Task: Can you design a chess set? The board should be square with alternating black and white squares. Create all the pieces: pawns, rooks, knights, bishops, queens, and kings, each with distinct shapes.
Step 5418:
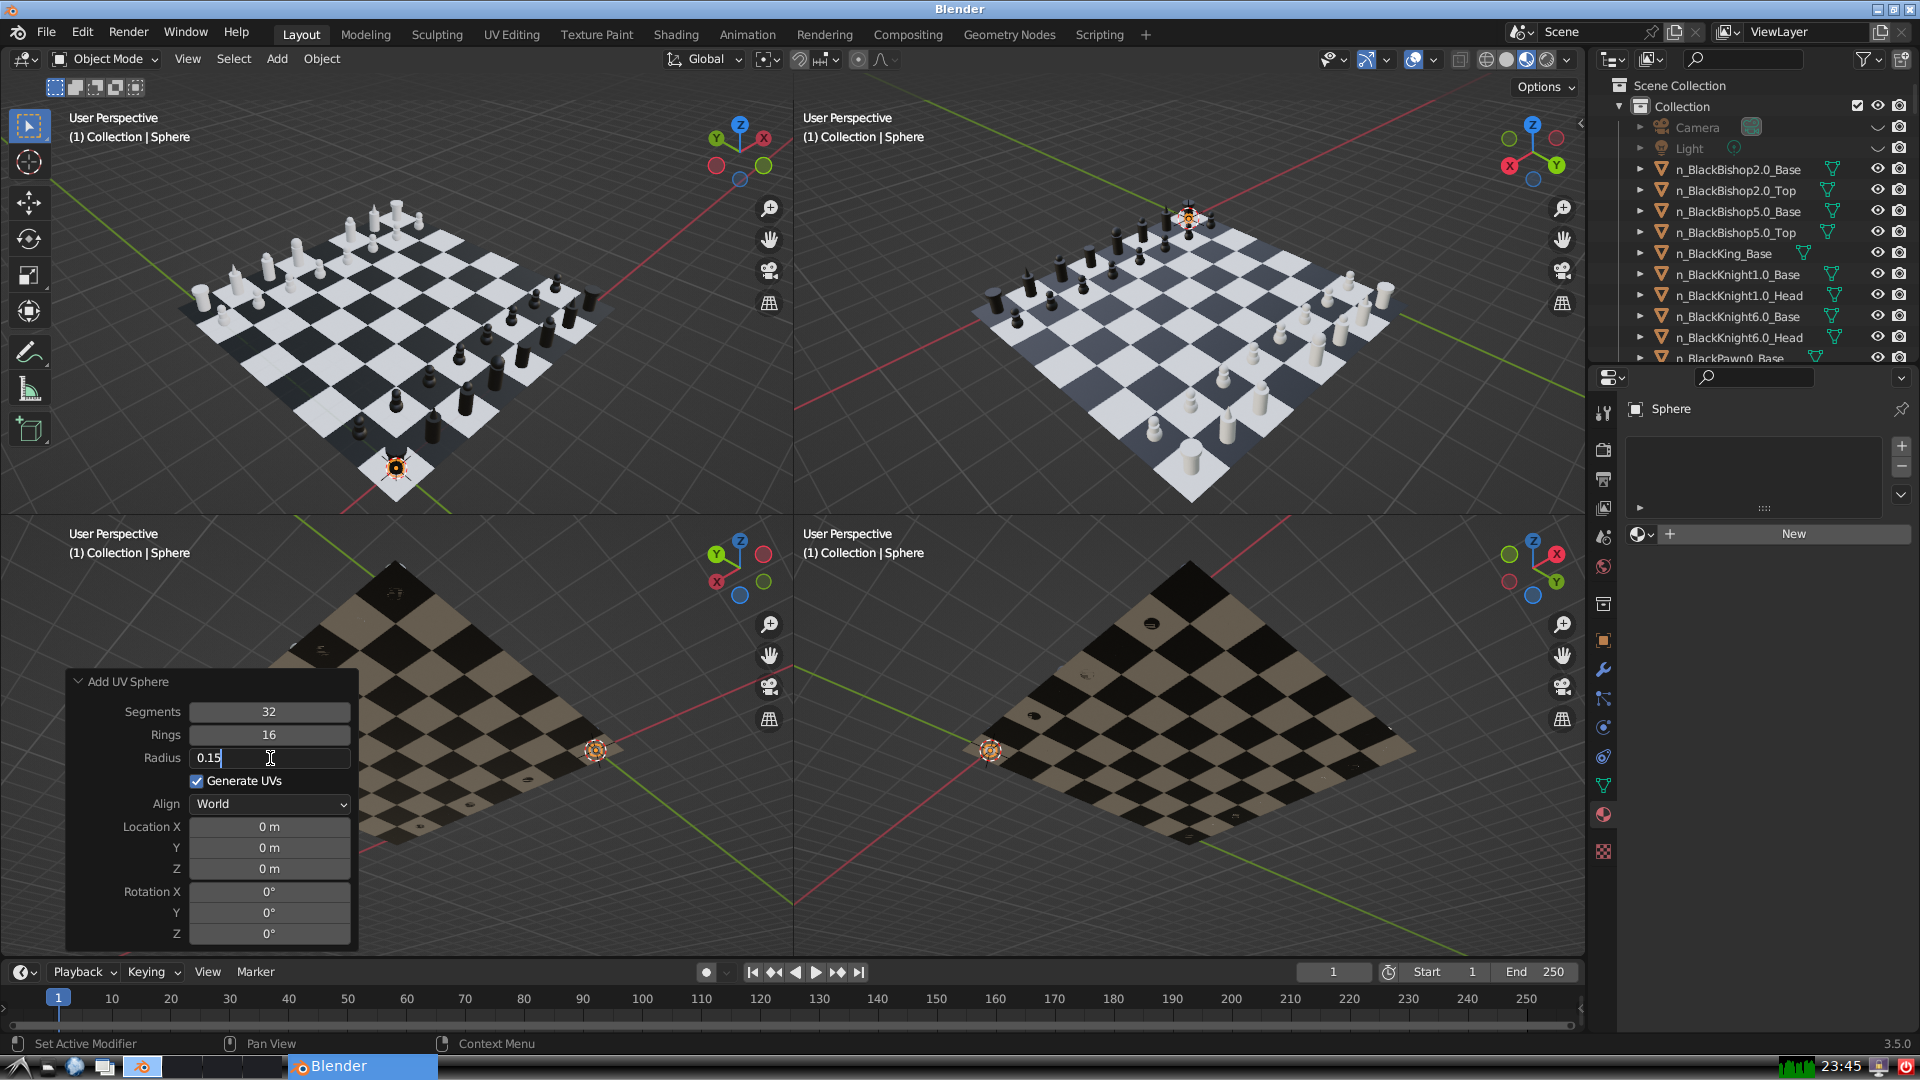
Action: {"key_press": ['Return']}